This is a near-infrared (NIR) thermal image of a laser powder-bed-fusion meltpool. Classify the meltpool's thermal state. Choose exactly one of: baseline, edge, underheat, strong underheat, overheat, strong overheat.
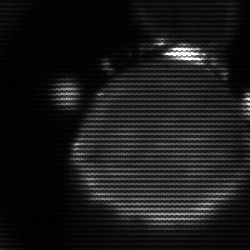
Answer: edge